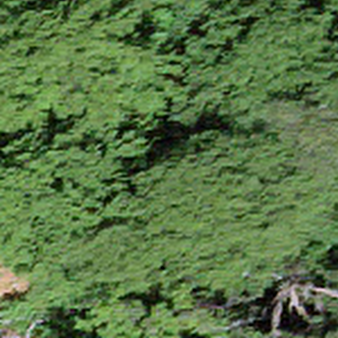
Label: other